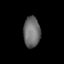
Tissue: lung
Cell type: Epithelial cells
Senescence score: 0.2378
Nuclear area (px): 505
Mean DAPI intensity: 109.055